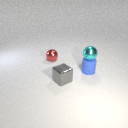
small red metal sphere behind small gray metal cube